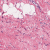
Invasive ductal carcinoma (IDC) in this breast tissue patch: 0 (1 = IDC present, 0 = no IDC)